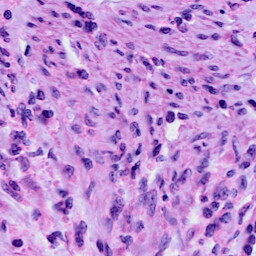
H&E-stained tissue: Cervix